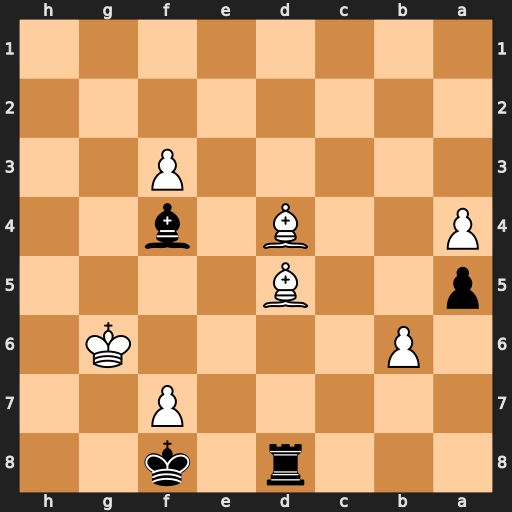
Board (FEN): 3r1k2/5P2/1P4K1/p2B4/P2B1b2/5P2/8/8
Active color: b
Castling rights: -
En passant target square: -
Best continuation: Rd6+ Kf5 Rxd5+